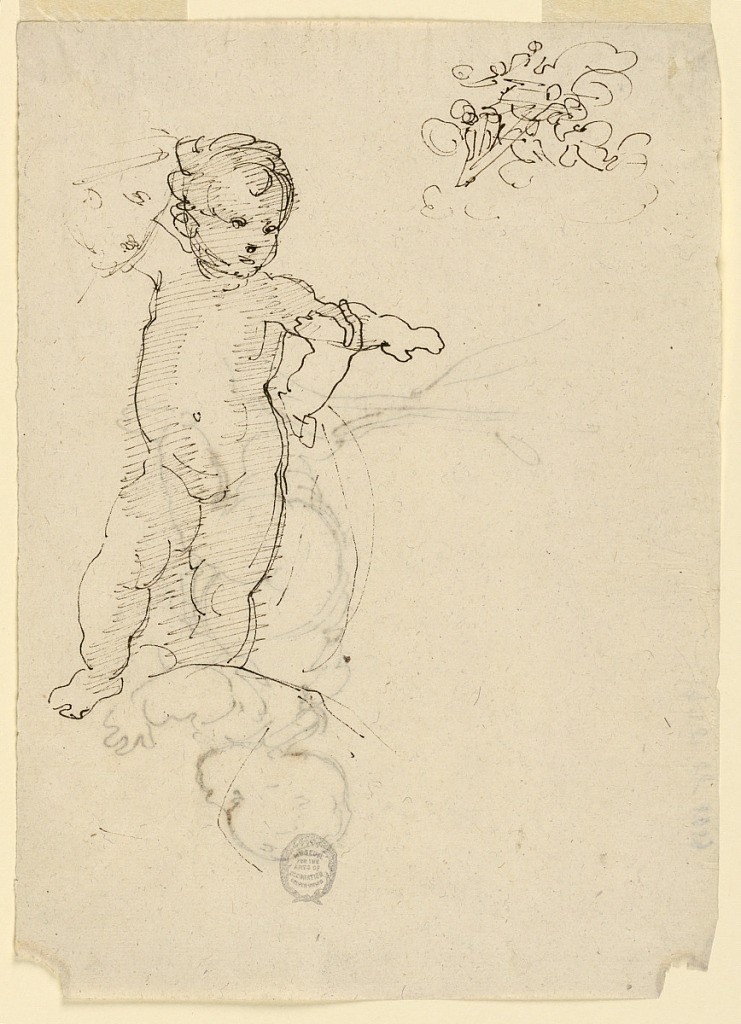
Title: Sketches, The Child, Saint John, and the Cross Supported by Flying Angles (?)
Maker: Fortunato Duranti, Italian, 1787 - 1863
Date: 1820–1850
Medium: Pen and ink on paper
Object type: Drawing
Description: One side: the Child is standing in the lap of the Virgin who supports his extended left arm; he puts his right arm around her neck. Above, at right, is the cross motif. Other side, in opposite direction: Saint John as a boy, kneeling toward the left.